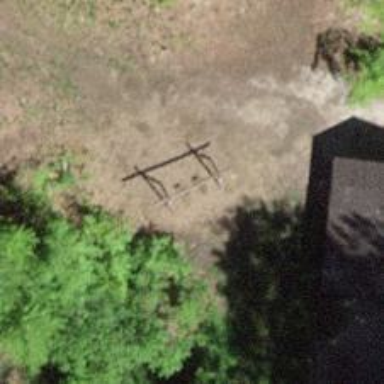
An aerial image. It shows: Playground with swings.